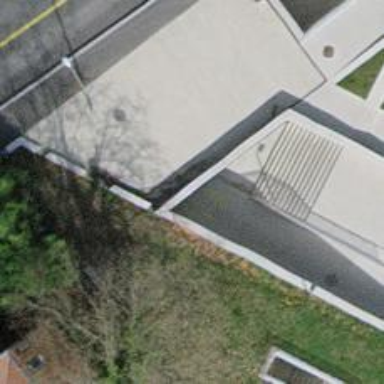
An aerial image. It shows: Retaining wall.